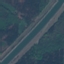
Land use / land cover: River